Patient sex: F
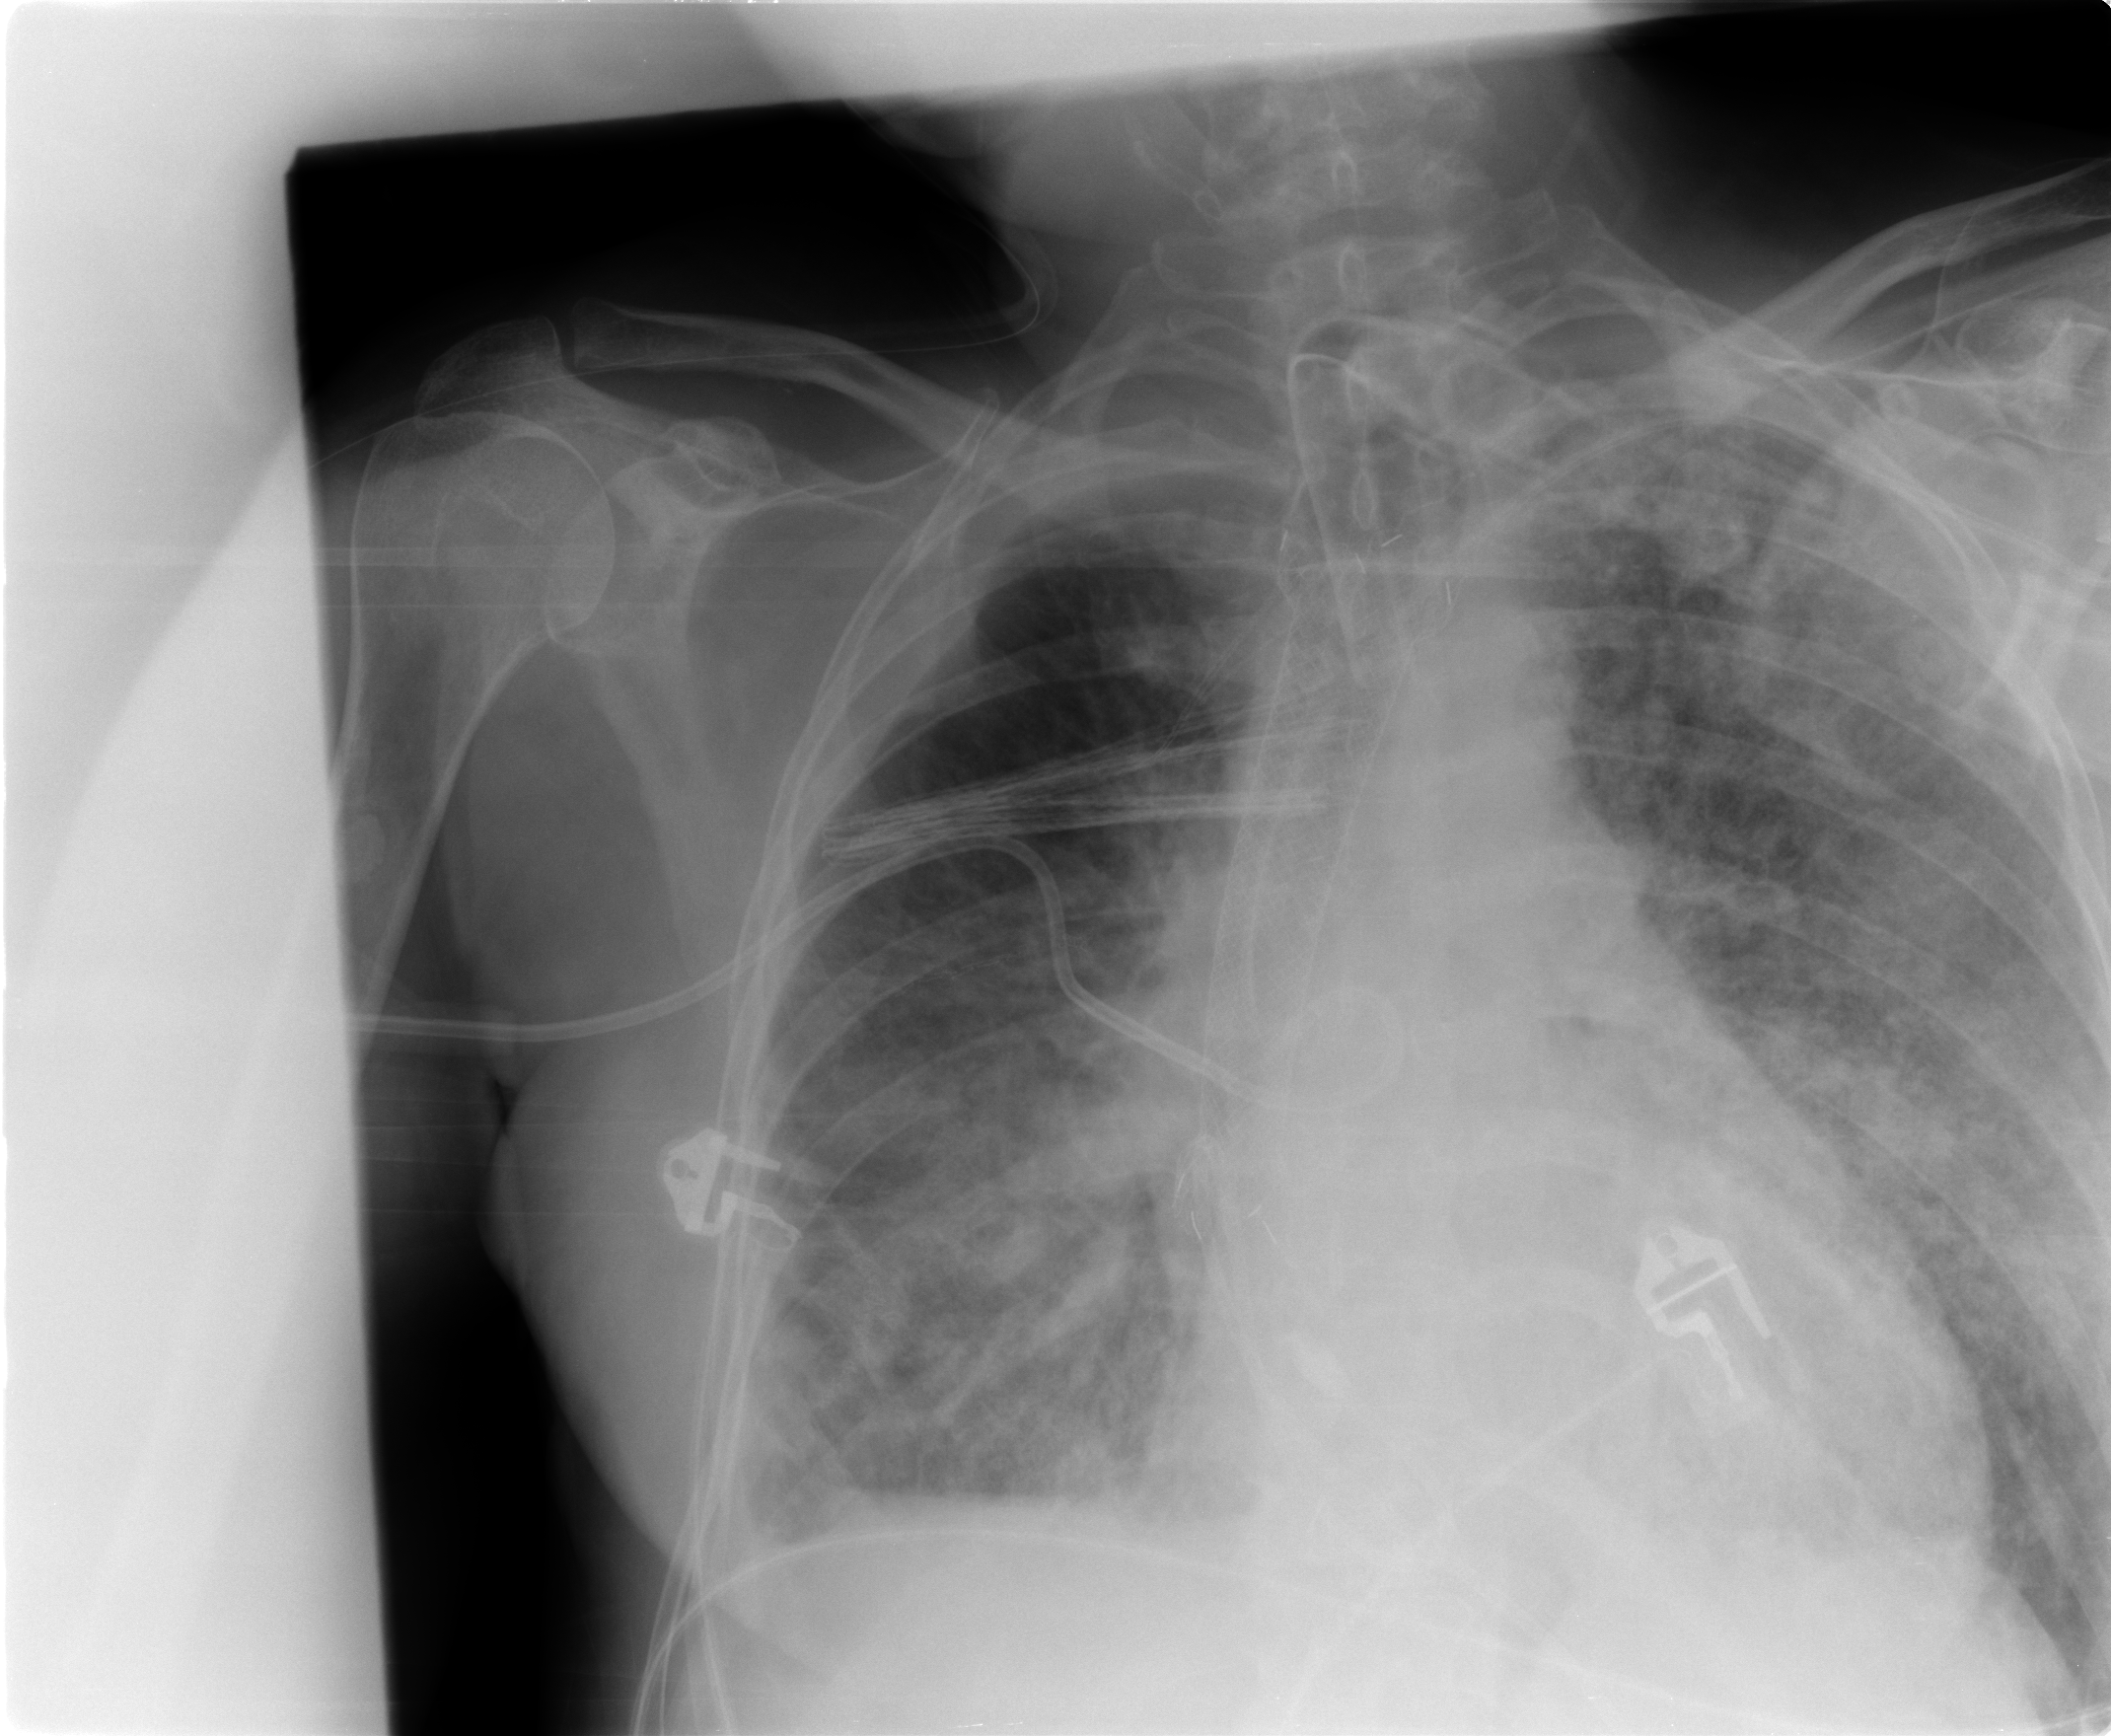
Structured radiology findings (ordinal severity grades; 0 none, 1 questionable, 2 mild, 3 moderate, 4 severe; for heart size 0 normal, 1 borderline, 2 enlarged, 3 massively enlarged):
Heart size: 0
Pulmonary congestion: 2
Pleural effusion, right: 2
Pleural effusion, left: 2
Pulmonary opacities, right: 2
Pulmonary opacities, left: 4
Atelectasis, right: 2
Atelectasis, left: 2